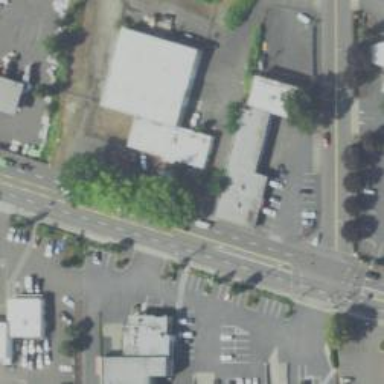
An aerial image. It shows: Primary highway with sidewalk on the left side.